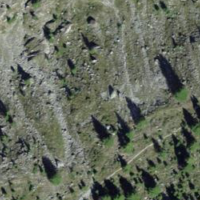
EUNIS habitat code: 48
Species observed at this site:
Marmota marmota
Erebia tyndarus